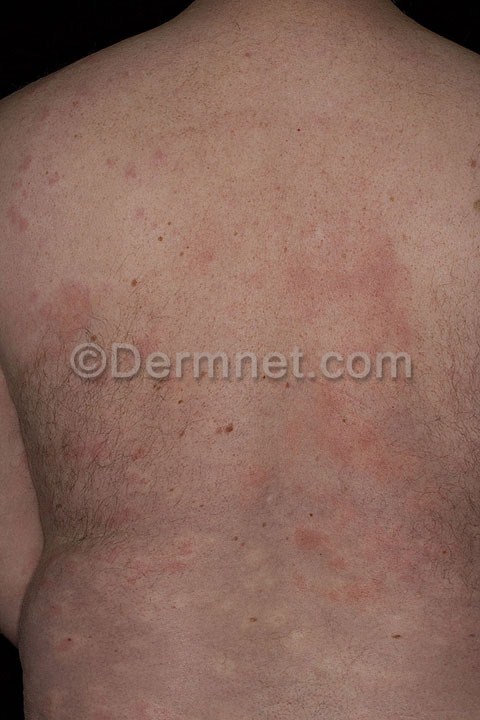
Disease: Urticaria Hives